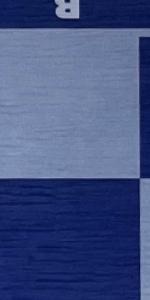
Label: Empty